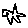
Label: star